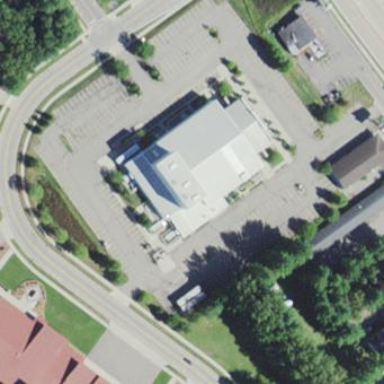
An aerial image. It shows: Theatre building.